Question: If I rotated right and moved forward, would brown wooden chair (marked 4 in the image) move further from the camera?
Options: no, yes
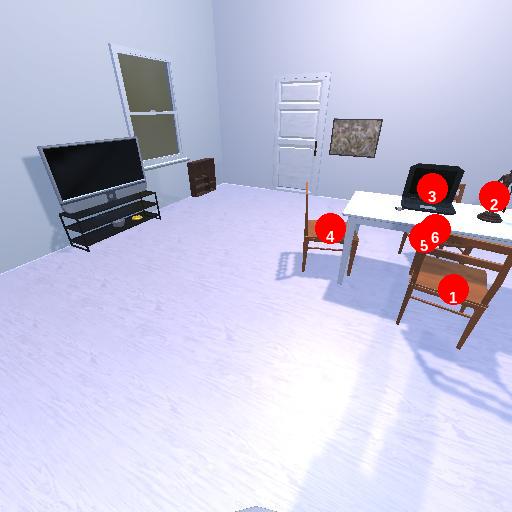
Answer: no